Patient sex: F
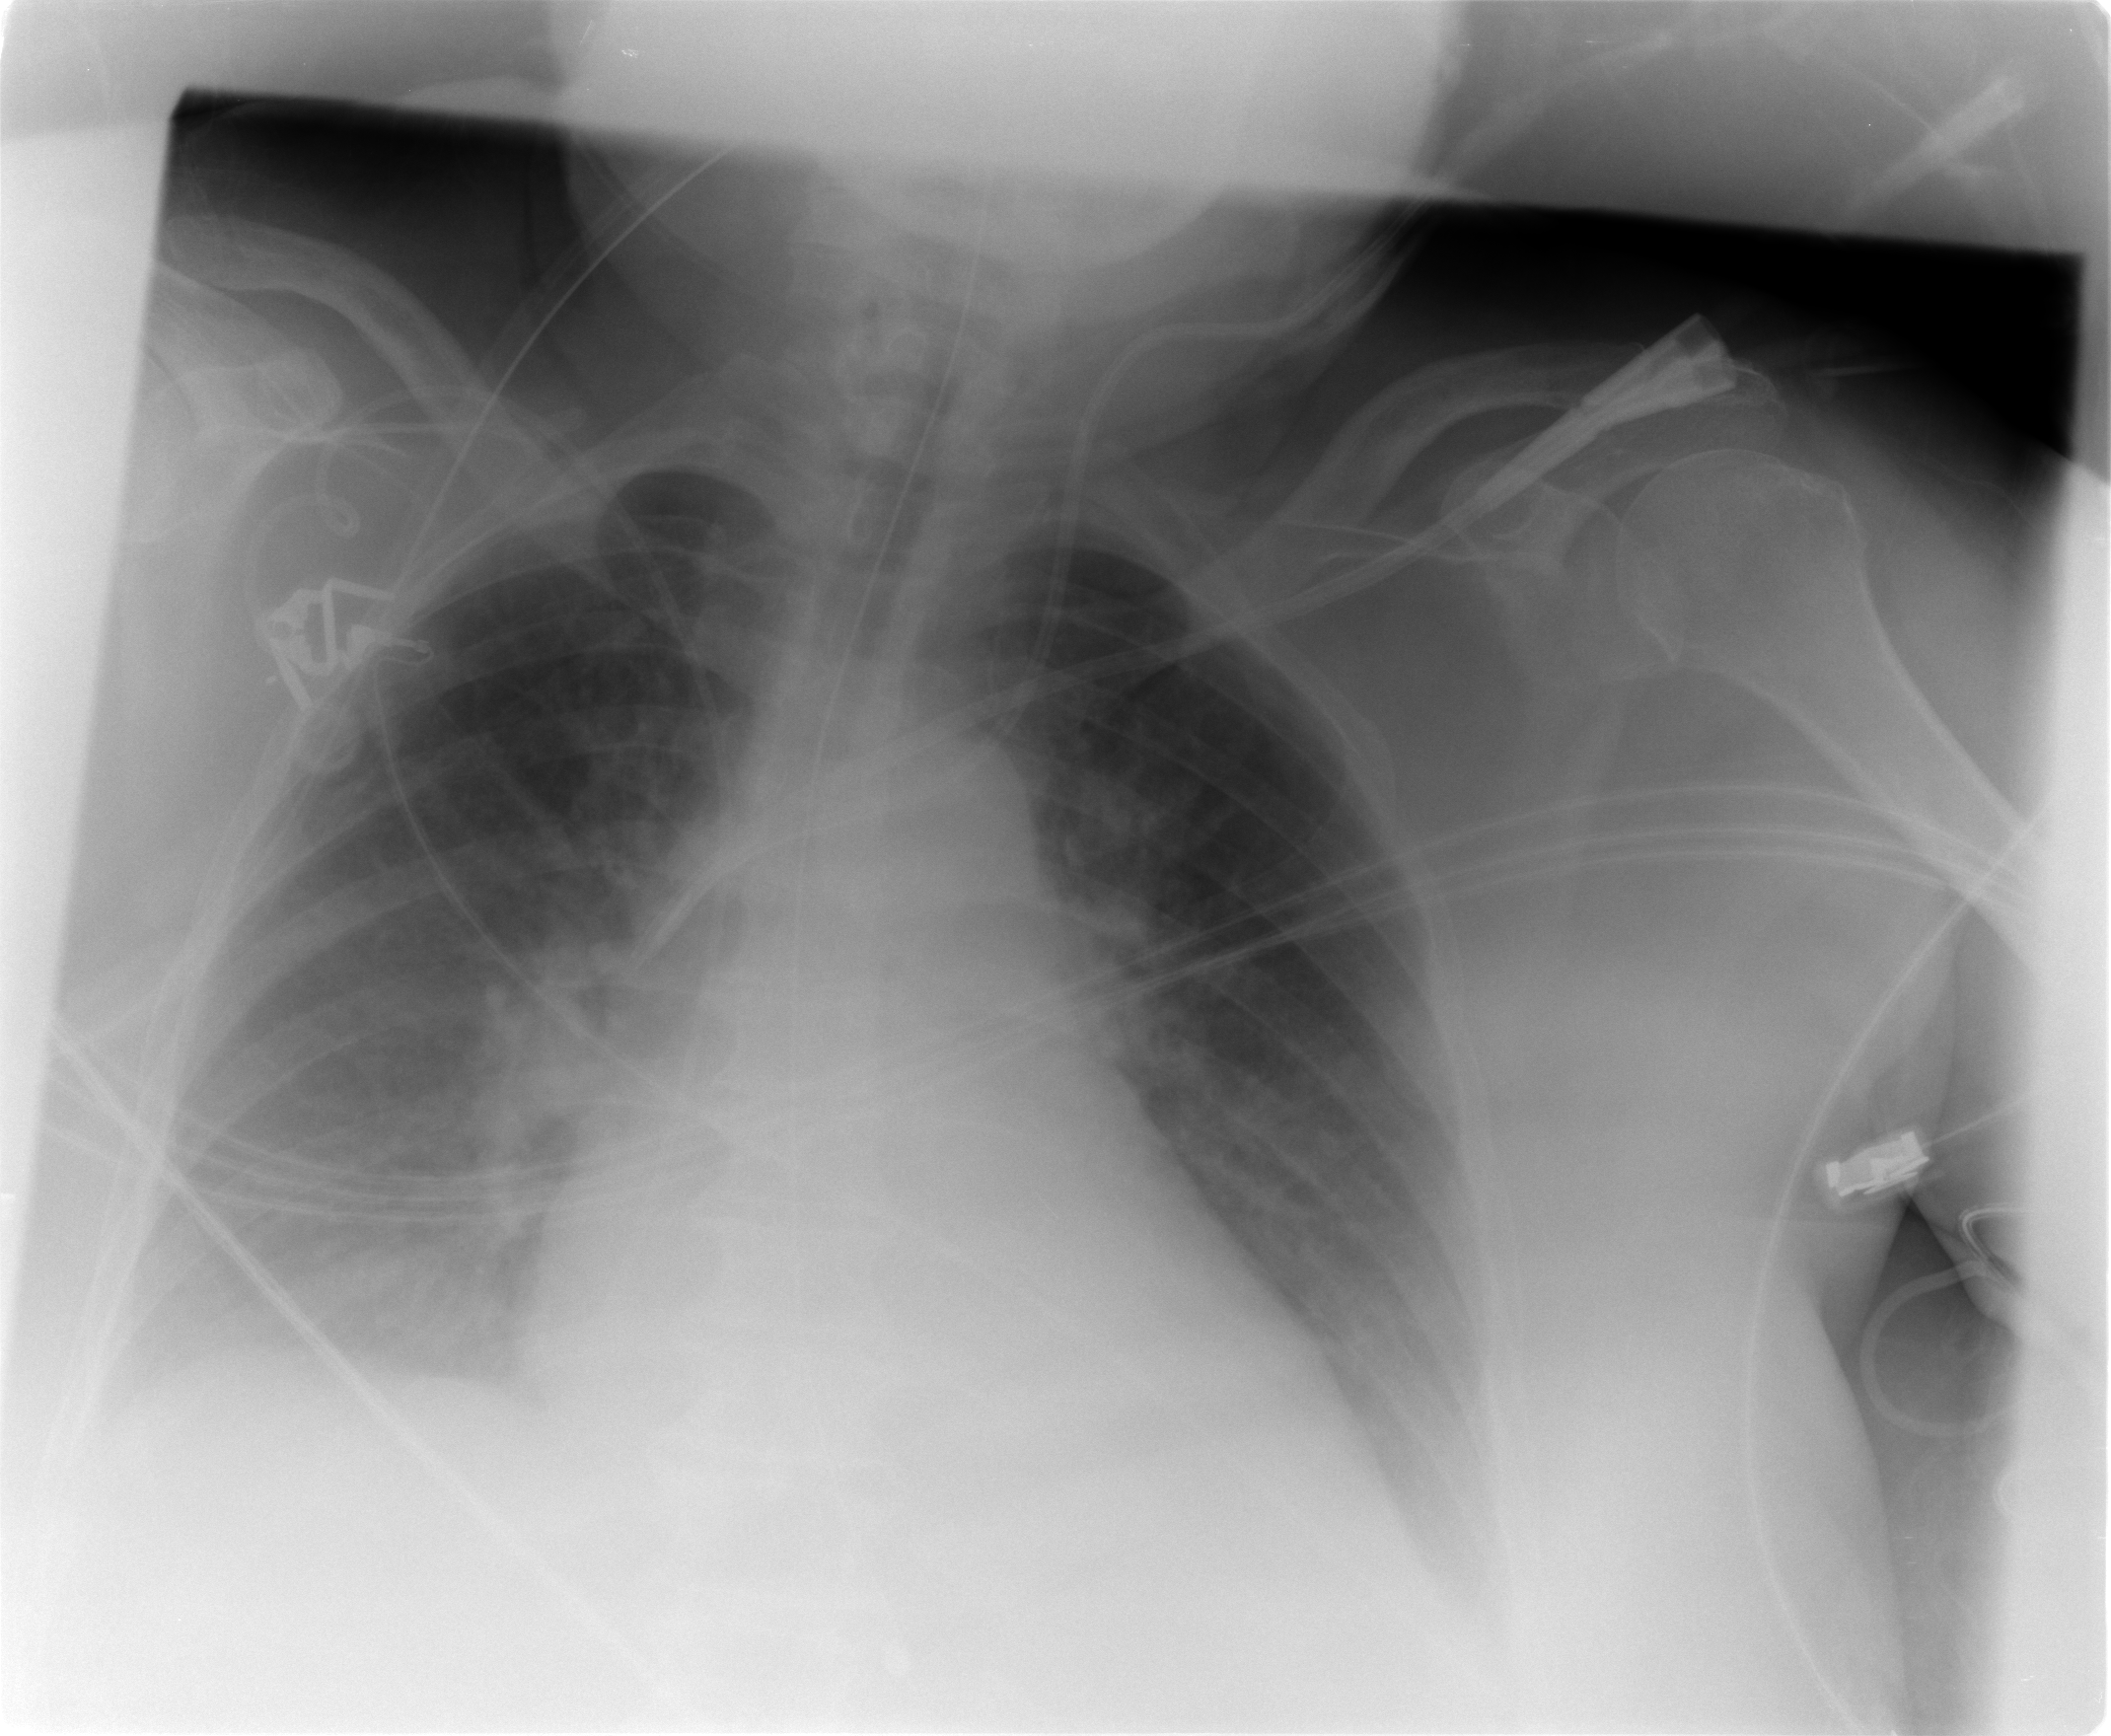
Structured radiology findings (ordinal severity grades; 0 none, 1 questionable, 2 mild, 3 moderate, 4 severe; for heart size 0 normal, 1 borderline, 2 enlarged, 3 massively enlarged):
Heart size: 2
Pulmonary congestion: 2
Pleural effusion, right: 2
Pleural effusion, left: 2
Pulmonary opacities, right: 0
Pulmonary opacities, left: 0
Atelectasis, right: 2
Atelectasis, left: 2